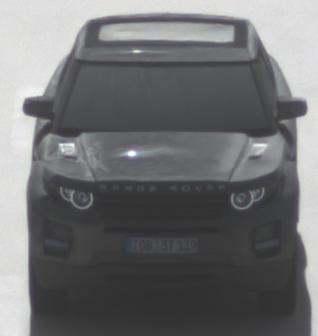
Make: Land Rover
Model: Range Rover Evoque 2.0 Si4
Detailed model: Range Rover Evoque (I)
Model produced from: 2011/08
Model produced until: 2013/11
Doors: 5
Color: gray
Road condition: dry road
Daytime: morning or afternoon
Contrast: low contrast